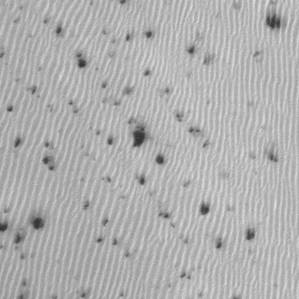
Label: frost